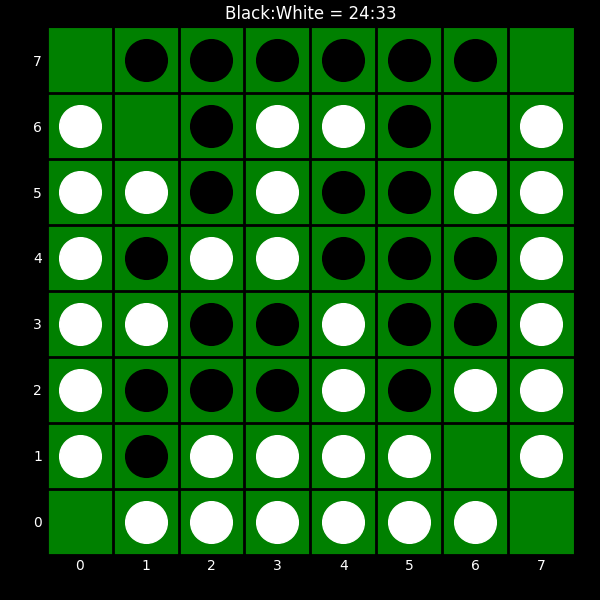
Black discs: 24
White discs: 33